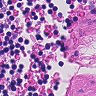
Metastatic tissue present: no